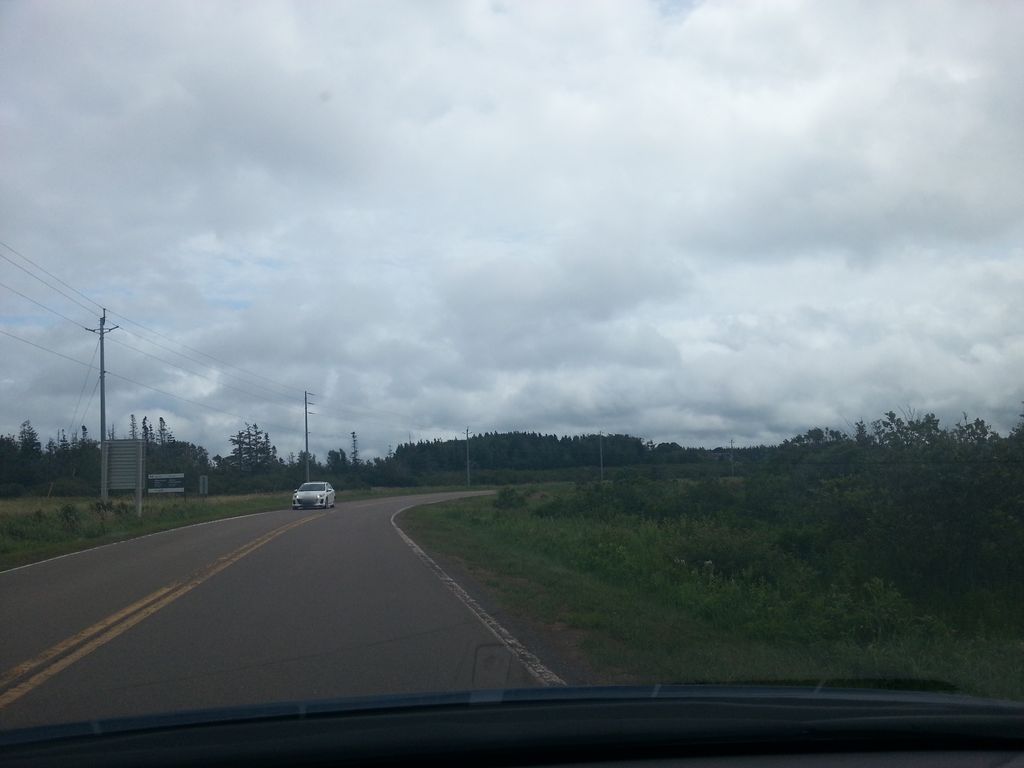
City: charlottetown